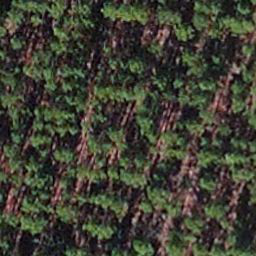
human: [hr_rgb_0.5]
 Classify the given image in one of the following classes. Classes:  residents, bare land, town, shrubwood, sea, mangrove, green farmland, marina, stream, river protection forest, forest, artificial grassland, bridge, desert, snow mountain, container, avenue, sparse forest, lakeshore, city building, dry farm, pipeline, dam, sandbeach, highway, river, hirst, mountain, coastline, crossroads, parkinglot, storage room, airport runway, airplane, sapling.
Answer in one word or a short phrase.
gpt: sapling